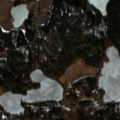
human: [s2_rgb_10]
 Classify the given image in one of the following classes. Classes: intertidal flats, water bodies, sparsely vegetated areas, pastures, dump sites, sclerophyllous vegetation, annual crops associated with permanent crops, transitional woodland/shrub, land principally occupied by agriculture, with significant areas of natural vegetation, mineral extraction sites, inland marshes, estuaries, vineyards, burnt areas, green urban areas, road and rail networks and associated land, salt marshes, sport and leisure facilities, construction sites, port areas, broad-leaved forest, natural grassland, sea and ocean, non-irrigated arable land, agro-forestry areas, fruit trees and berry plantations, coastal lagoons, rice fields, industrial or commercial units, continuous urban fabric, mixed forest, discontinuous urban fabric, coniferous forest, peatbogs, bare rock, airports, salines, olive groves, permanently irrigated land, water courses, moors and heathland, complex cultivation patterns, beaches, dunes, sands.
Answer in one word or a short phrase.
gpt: sport and leisure facilities, non-irrigated arable land, coniferous forest, mixed forest, water bodies